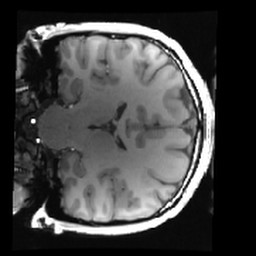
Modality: T1w
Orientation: coronal
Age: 23
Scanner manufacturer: siemens
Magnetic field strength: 3 T
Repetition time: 2.4 s
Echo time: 0.00224 s